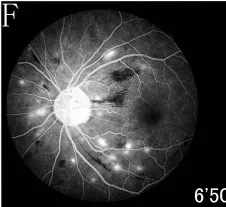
Fundus photograph, FFA and SD-OCT of the left eye. (C-F) FFA showed multifocal sites of patchy hyperfluorescence in the early phase, with leakage during the entire imaging process describing elschnig spots, and blockage from the cotton wool spots.
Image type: ophthalmic_imaging (ophthalmic_angiography)